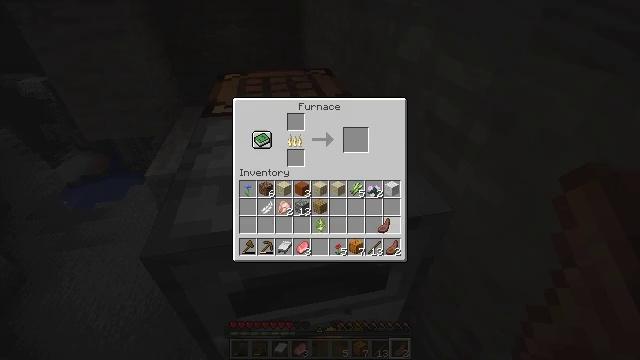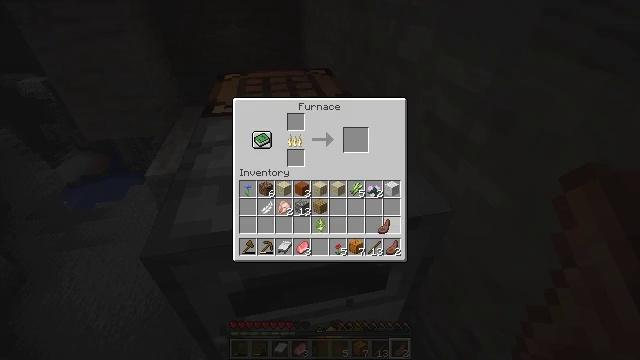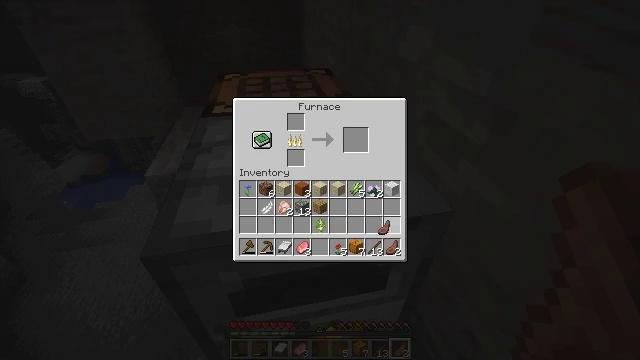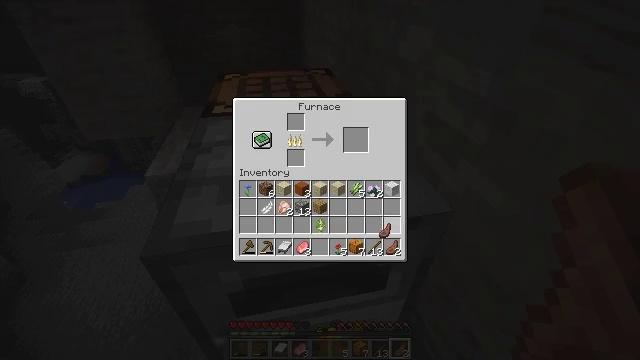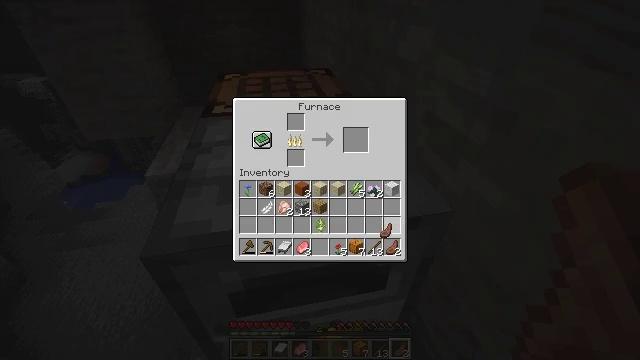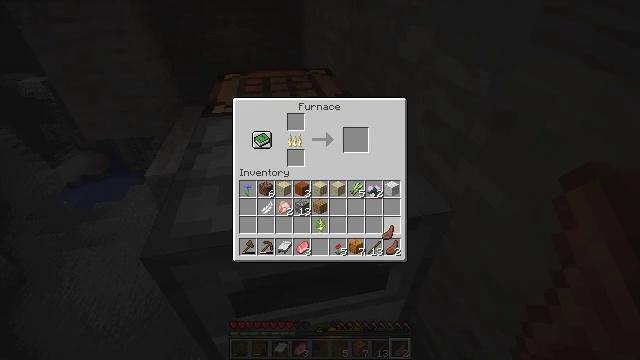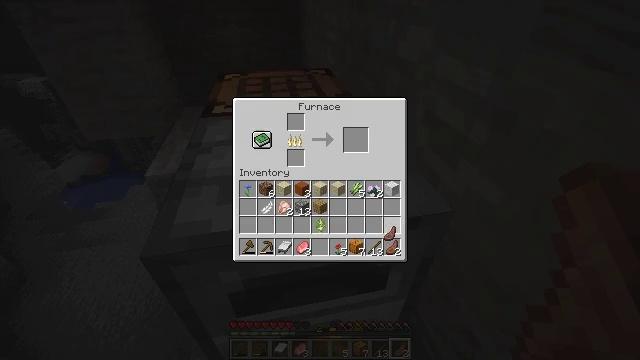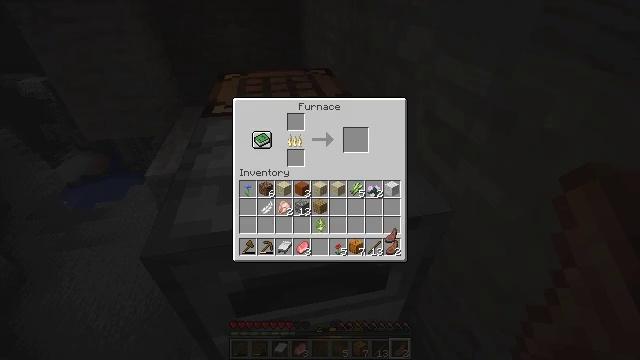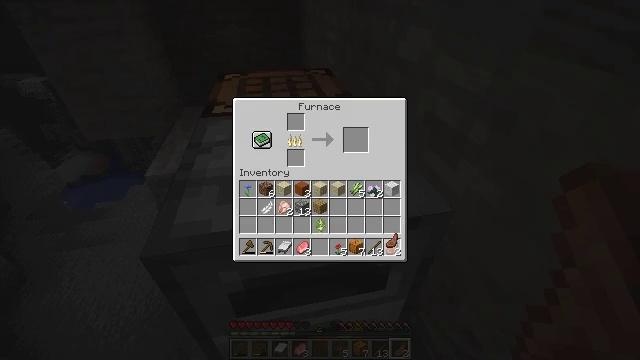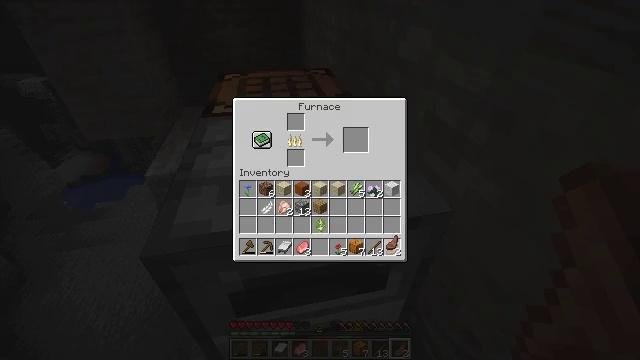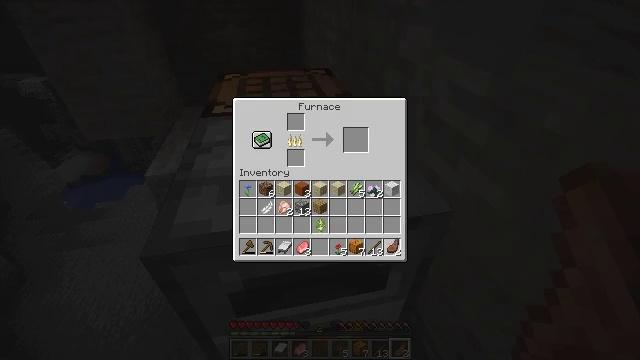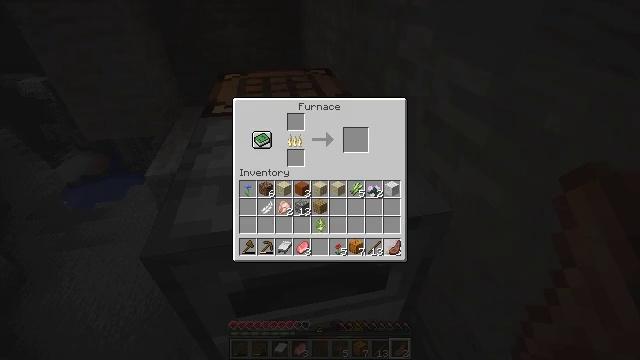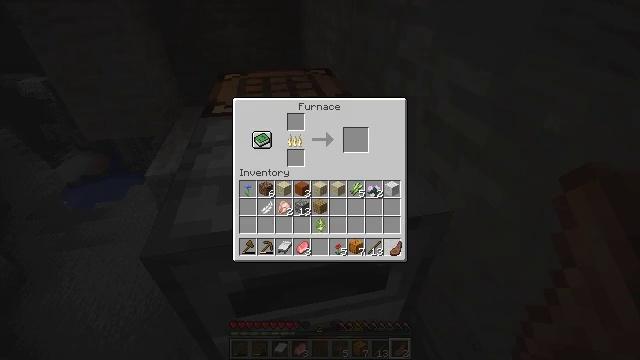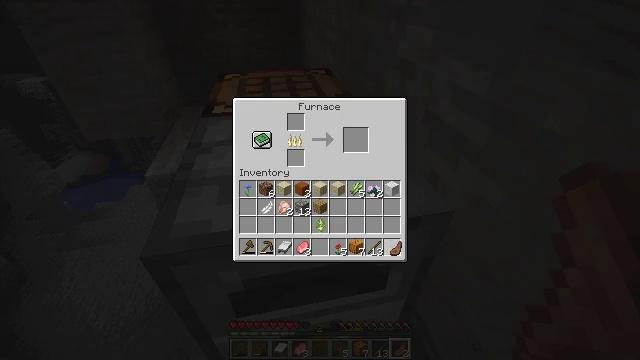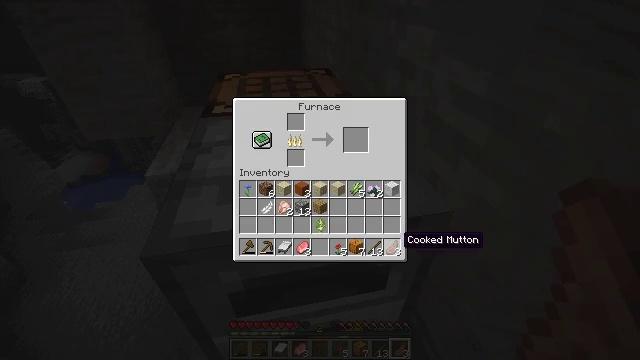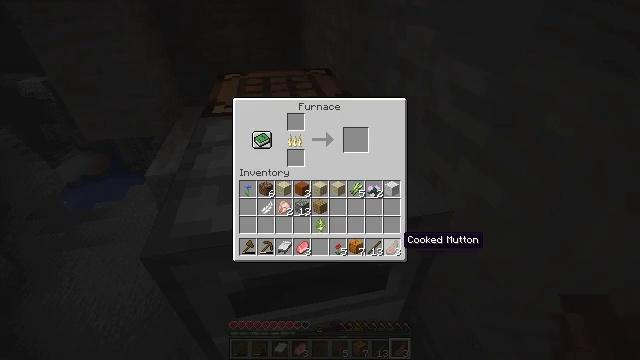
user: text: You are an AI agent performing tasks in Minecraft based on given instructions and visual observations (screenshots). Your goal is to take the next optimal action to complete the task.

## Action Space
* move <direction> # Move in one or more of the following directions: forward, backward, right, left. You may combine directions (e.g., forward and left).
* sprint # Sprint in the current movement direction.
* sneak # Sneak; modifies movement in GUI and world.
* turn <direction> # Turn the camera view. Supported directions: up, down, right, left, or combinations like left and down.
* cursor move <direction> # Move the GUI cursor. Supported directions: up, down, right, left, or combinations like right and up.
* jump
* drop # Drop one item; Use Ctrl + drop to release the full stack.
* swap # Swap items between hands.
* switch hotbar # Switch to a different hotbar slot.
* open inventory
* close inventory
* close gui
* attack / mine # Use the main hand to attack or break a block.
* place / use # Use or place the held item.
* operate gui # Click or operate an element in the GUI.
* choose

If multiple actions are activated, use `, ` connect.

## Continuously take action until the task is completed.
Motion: motion action
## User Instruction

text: Get the furnace back into your inventory.
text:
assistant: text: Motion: open gui
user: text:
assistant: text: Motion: no_op
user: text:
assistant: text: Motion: no_op
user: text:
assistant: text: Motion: no_op
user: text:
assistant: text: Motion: no_op
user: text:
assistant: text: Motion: no_op
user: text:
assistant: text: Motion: no_op
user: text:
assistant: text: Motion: no_op
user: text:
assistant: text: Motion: no_op
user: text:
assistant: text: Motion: no_op
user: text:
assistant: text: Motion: operate gui
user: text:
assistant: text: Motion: operate gui
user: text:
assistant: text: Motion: operate gui
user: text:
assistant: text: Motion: no_op
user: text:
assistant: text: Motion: no_op
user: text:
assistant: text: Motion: no_op
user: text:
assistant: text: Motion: no_op
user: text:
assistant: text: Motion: no_op
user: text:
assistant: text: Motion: no_op
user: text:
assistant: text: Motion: no_op
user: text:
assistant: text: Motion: no_op
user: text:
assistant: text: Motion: close gui
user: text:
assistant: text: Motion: no_op
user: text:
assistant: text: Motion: no_op
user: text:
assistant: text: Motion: no_op
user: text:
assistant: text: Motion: turn left, switch to hotbar 2
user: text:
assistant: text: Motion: turn left, switch to hotbar 2
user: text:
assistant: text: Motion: switch to hotbar 2
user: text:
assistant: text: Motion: attack / mine, switch to hotbar 2
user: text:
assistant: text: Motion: attack / mine